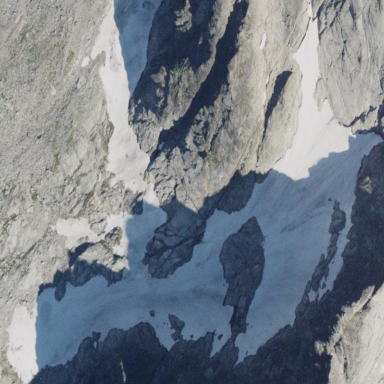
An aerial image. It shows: Stunning view of glacier.